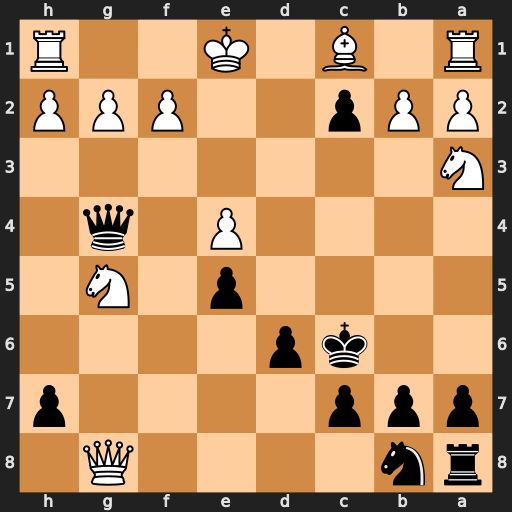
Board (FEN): rn4Q1/ppp4p/2kp4/4p1N1/4P1q1/N7/PPp2PPP/R1B1K2R
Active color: b
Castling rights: KQ
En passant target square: -
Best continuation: Qd1#